Question: I am trying to create a GUI for my application like
For my Status Tab I tried to use table-layout inside relative-layout but it was no way like this mockup. But very bad
The data comes from database, the GUI is static i.e. values get changed based on the data read from database but the layout should stay the same.
I think I have to use some kind custom list-view. inside these fragments. Plus I have a refresh actionitem in the first tab.
I will highly appreciate If someone can advise me if this is possible and guide me in the right direction.
FYI, This app is only for ICS and up so I an not going to use libraries like ActionBarSherlock etc.
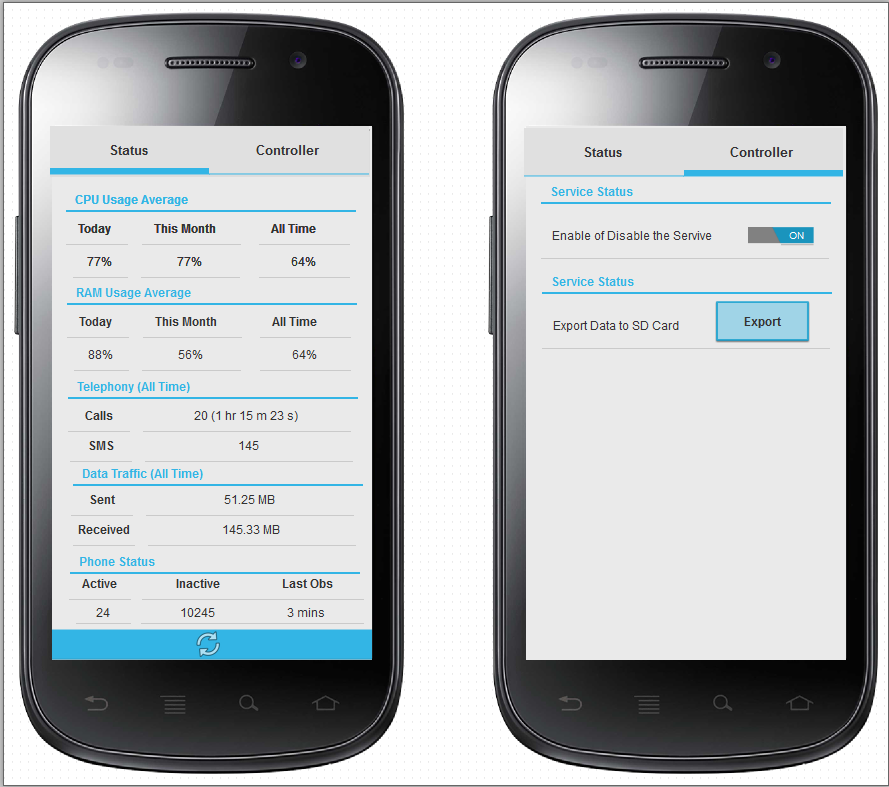
Answer: At first, this question seemed a bit abstract to me, not a specific problem. But then it became a challenge to recreate. ;) Here's how you could start:
First, create a custom attribute for our custom table view:
'res/values/attrs.xml'
'''
<?xml version="1.0" encoding="utf-8"?>
<resources xmlns:android="http://schemas.android.com/apk/res/android">
<attr name="label" format="string" />
<declare-styleable name="AverageTableView">
<attr name="label" />
</declare-styleable>
</resources>
'''
Define the styles we're going to use:
'res/values/styles.xml'
'''
<?xml version="1.0" encoding="utf-8"?>
<resources xmlns:android="http://schemas.android.com/apk/res/android">
<style name="Table">
<item name="android:layout_width">fill_parent</item>
<item name="android:layout_height">fill_parent</item>
<item name="android:shrinkColumns">*</item>
<item name="android:stretchColumns">*</item>
</style>
<style name="Cell">
<item name="android:gravity">center</item>
<item name="android:textSize">10sp</item>
</style>
<style name="Cell.Header">
<item name="android:textStyle">bold</item>
</style>
<style name="Divider">
<item name="android:layout_width">fill_parent</item>
<item name="android:layout_height">1dip</item>
<item name="android:layout_margin">6dip</item>
<item name="android:background">?android:attr/listDivider</item>
</style>
</resources>
'''
create the layout for out custom table view:
'res/layout/average_table.xml'
'''
<?xml version="1.0" encoding="utf-8"?>
<merge xmlns:android="http://schemas.android.com/apk/res/android">
<TableRow android:layout_width="fill_parent"
android:layout_height="wrap_content">
<TextView android:id="@+id/table_header"
android:layout_span="3"
android:layout_marginLeft="6dip"
android:padding="3dip"
android:textColor="@android:color/holo_blue_light"
android:textSize="10sp" />
</TableRow>
<View
android:layout_height="2dip"
android:background="@android:color/holo_blue_light" />
<TableRow android:layout_width="fill_parent"
android:layout_height="wrap_content"
android:paddingTop="6dip">
<TextView style="@style/Cell.Header"
android:text="Today" />
<TextView style="@style/Cell.Header"
android:text="This Month" />
<TextView style="@style/Cell.Header"
android:text="All Time" />
</TableRow>
<TableRow android:layout_width="fill_parent"
android:layout_height="wrap_content">
<View style="@style/Divider" />
<View style="@style/Divider" />
<View style="@style/Divider" />
</TableRow>
<TableRow android:layout_width="fill_parent"
android:layout_height="wrap_content">
<TextView android:id="@+id/day_value"
style="@style/Cell" />
<TextView android:id="@+id/month_value"
style="@style/Cell" />
<TextView android:id="@+id/all_value"
style="@style/Cell" />
</TableRow>
<TableRow android:layout_width="fill_parent"
android:layout_height="wrap_content">
<View style="@style/Divider" />
<View style="@style/Divider" />
<View style="@style/Divider" />
</TableRow>
</merge>
'''
Create the custom table view:
'src/com/test/app/AverageTableView.java'
'''
package com.test.app;
import android.content.Context;
import android.content.res.TypedArray;
import android.util.AttributeSet;
import android.view.View;
import android.widget.TextView;
import android.widget.TableLayout;
public class AverageTableView extends TableLayout {
private TextView mHeader;
private TextView mDay;
private TextView mMonth;
private TextView mAll;
public AverageTableView( Context pContext ) {
this( pContext, null );
}
public AverageTableView( Context pContext, AttributeSet pAttrs ) {
super( pContext, pAttrs );
initView( pContext, pAttrs );
}
private void initView( Context pContext, AttributeSet pAttrs ) {
View.inflate( pContext, R.layout.average_table, this );
mHeader = ( TextView ) findViewById( R.id.table_header );
mDay = ( TextView ) findViewById( R.id.day_value );
mMonth = ( TextView ) findViewById( R.id.month_value );
mAll = ( TextView ) findViewById( R.id.all_value );
TypedArray a = pContext.getTheme().obtainStyledAttributes(
pAttrs, R.styleable.AverageTableView, 0, 0 );
try {
String label = a.getString( R.styleable.AverageTableView_label );
setHeaderLabel( label == null ? "Header" : label );
} finally {
a.recycle();
}
}
public String getHeaderLabel() {
return mHeader.getText().toString();
}
public void setHeaderLabel( String pLabel ) {
mHeader.setText( pLabel );
}
public String getDayValue() {
return mDay.getText().toString();
}
public void setDayValue( String pValue ) {
mDay.setText( pValue );
}
public String getMonthValue() {
return mMonth.getText().toString();
}
public void setMonthValue( String pValue ) {
mMonth.setText( pValue );
}
public String getAllValue() {
return mAll.getText().toString();
}
public void setAllValue( String pValue ) {
mAll.setText( pValue );
}
}
'''
We then use our custom table view in our fragment layout:
'res/layout/detail.xml'
'''
<?xml version="1.0" encoding="utf-8"?>
<LinearLayout xmlns:android="http://schemas.android.com/apk/res/android"
xmlns:custom="http://schemas.android.com/apk/res/com.test.app"
android:layout_width="fill_parent"
android:layout_height="wrap_content"
android:orientation="vertical"
android:padding="12dip" >
<com.test.app.AverageTableView android:id="@+id/cpu_table"
style="@style/Table"
custom:label="CPU Usage Average" />
<com.test.app.AverageTableView android:id="@+id/ram_table"
style="@style/Table"
custom:label="RAM Usage Average" />
</LinearLayout>
'''
And finally, fill the table in our fragment:
'src/com/test/app/DetailFragment.java'
'''
package com.test.app;
import android.app.Fragment;
import android.os.Bundle;
import android.view.LayoutInflater;
import android.view.View;
import android.view.ViewGroup;
public class DetailFragment extends Fragment {
AverageTableView mCPU;
AverageTableView mRAM;
@Override
protected void onCreate( Bundle savedInstanceState ) {
super.onCreate( savedInstanceState );
}
@Override
public View onCreateView( LayoutInflater pInflater, ViewGroup pContainer, Bundle pSavedInstanceState ) {
View view = pInflater.inflate( R.layout.detail, pContainer, false );
mCPU = ( AverageTableView ) view.findViewById( R.id.cpu_table );
mRAM = ( AverageTableView ) view.findViewById( R.id.ram_table );
mCPU.setDayValue( "77%" );
mCPU.setMonthValue( "77%" );
mCPU.setAllValue( "64%" );
mRAM.setDayValue( "88%" );
mRAM.setMonthValue( "56%" );
mRAM.setAllValue( "64%" );
return view;
}
}
'''
Hope this helps!